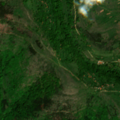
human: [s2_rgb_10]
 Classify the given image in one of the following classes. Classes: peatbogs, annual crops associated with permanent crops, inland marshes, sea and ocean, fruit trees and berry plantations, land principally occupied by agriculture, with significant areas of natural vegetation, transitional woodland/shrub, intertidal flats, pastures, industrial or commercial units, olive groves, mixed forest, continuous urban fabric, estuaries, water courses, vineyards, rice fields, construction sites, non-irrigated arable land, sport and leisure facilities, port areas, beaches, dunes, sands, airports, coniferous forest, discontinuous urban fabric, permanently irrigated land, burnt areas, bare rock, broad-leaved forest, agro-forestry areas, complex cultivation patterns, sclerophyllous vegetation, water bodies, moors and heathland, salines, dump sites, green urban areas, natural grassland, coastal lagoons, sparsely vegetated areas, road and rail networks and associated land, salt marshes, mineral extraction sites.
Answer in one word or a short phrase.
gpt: pastures, broad-leaved forest, natural grassland, transitional woodland/shrub